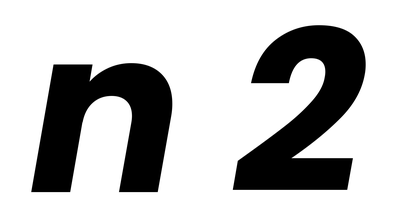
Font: Poppins-BoldItalic